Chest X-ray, AP view. Patient: 45 years old, sex F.
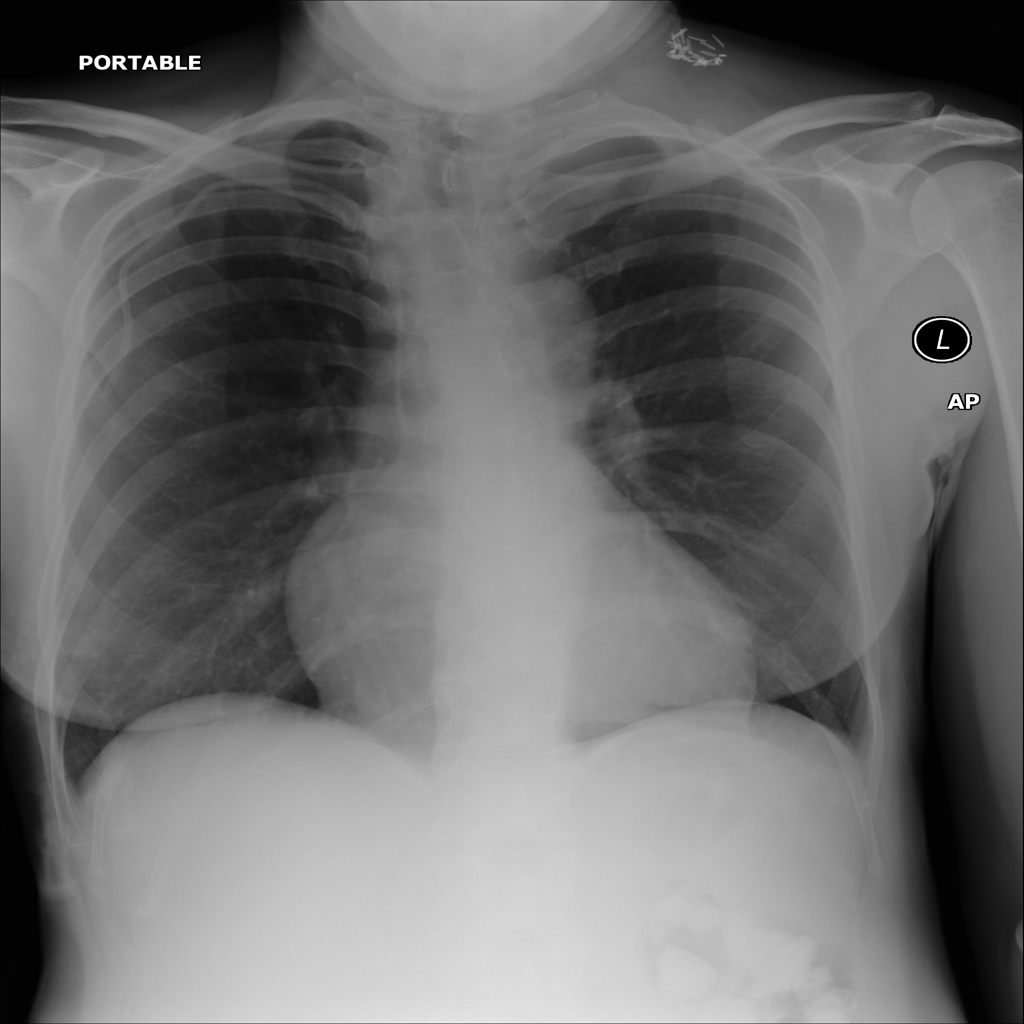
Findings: No Finding